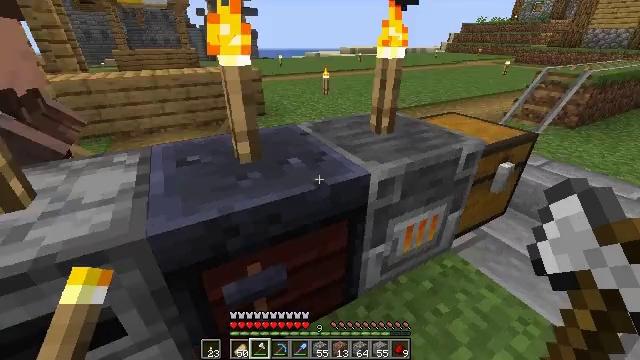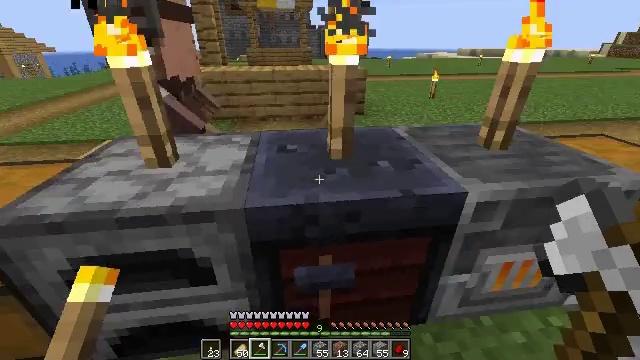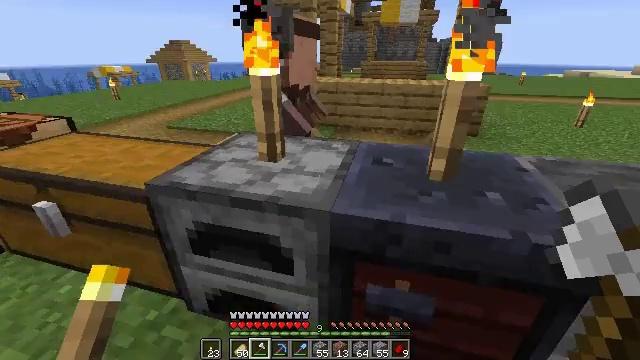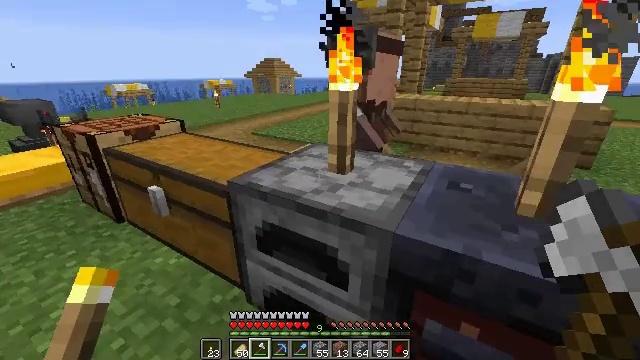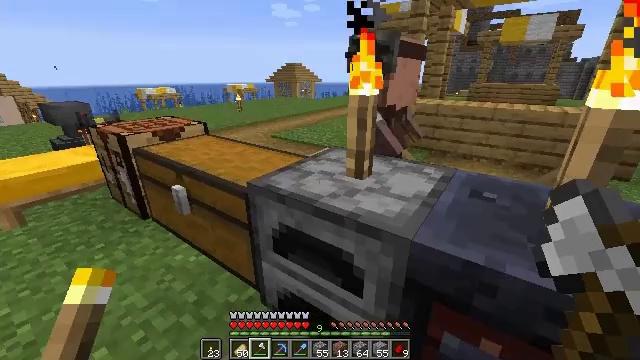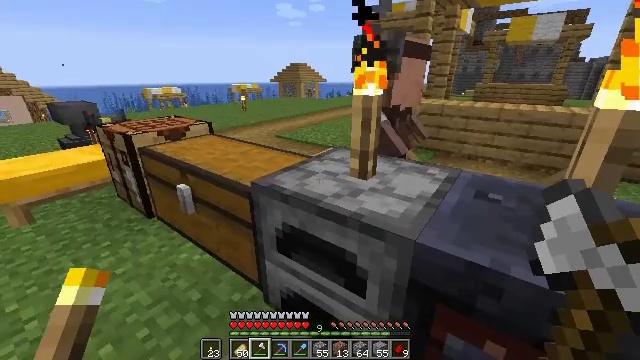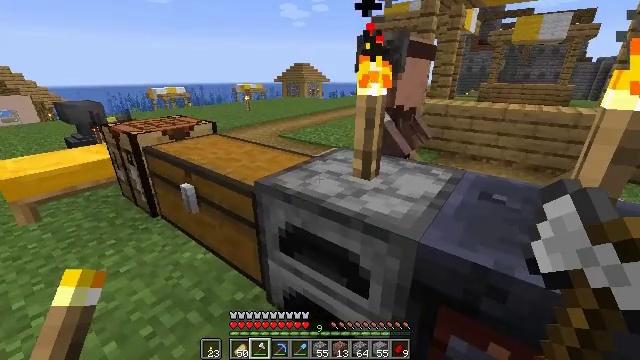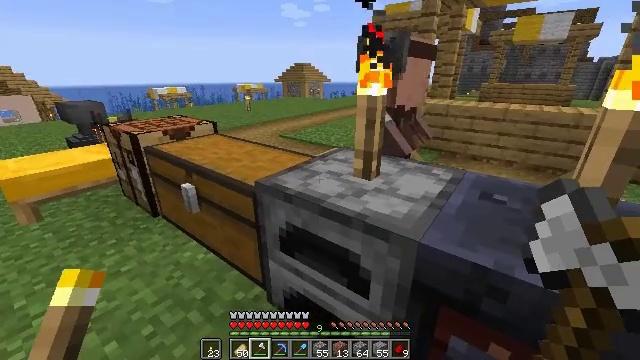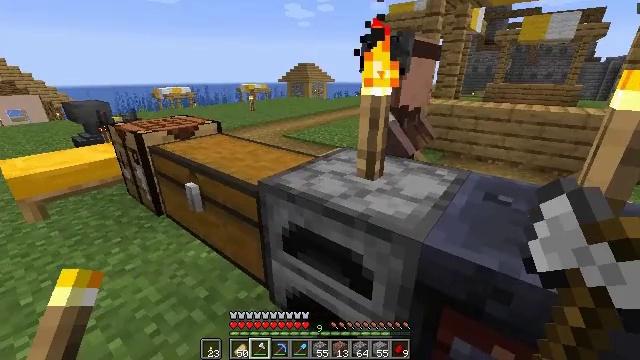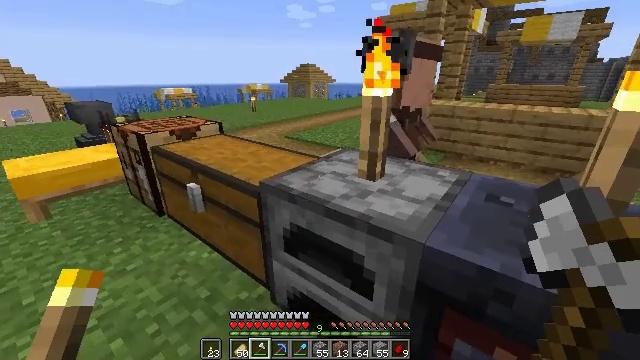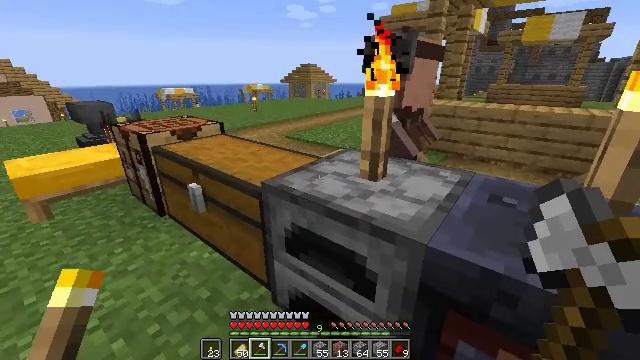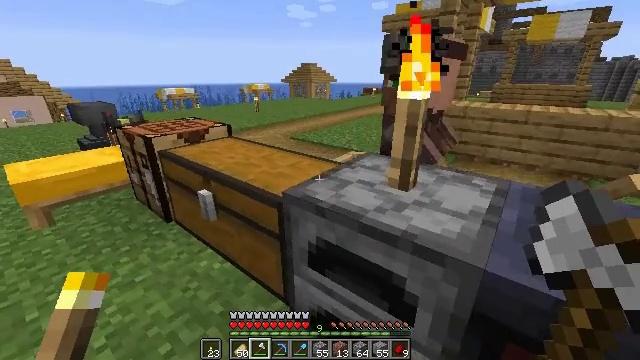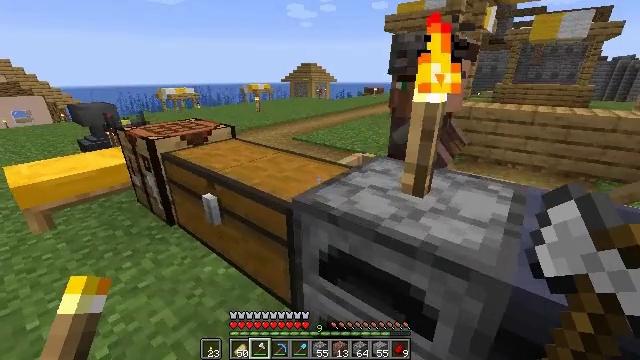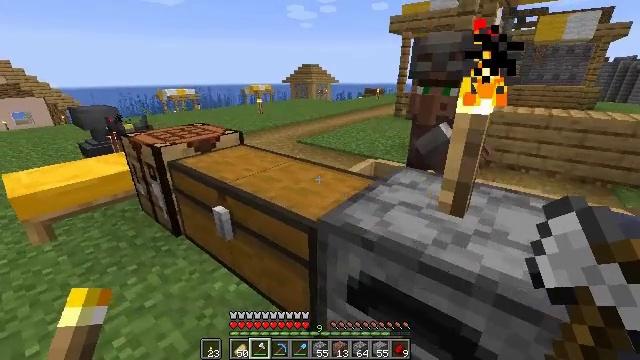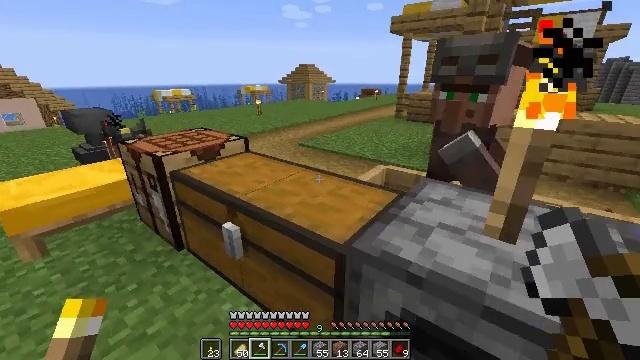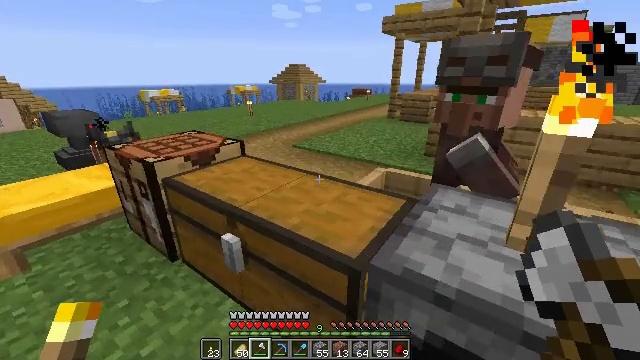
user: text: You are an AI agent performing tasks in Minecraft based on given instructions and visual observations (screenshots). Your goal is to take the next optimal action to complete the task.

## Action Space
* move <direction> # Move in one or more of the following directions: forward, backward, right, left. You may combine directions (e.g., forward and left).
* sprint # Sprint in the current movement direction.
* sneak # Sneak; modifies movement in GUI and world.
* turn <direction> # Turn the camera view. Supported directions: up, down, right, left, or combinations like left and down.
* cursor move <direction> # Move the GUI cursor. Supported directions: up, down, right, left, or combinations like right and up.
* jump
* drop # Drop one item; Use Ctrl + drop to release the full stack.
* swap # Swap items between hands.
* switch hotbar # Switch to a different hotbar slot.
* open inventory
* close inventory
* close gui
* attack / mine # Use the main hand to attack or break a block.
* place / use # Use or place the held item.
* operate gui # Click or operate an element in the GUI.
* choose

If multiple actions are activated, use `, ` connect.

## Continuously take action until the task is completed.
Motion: motion action
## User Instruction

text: Build rails by arranging iron ingots and a stick on the crafting table.
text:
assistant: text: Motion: turn left
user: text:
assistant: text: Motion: turn left and up
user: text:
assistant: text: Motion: turn left and up
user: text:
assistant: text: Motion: turn left
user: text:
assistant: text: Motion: no_op
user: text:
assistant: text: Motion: no_op
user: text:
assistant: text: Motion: no_op
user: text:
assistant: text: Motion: no_op
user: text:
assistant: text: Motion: no_op
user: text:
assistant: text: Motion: move forward and move left
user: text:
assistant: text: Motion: move forward and move left
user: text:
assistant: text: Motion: move forward and move left
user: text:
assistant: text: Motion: move forward and move left
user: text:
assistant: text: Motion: move forward and move left
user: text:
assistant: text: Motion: move forward and move left, turn right
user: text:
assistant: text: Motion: move left, turn right
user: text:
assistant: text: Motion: turn right
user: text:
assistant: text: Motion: no_op
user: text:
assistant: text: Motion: no_op
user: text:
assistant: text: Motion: no_op
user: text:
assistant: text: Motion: no_op
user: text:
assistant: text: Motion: no_op
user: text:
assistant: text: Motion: no_op
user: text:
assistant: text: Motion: no_op
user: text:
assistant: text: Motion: no_op
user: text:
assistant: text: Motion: no_op
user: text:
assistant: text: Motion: no_op
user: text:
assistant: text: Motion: no_op
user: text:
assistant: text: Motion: no_op
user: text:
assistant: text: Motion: no_op